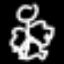
Label: angel